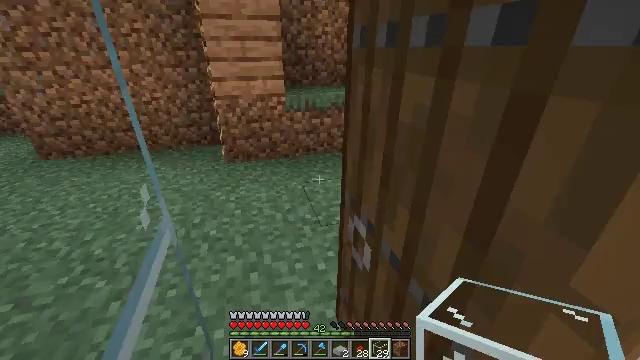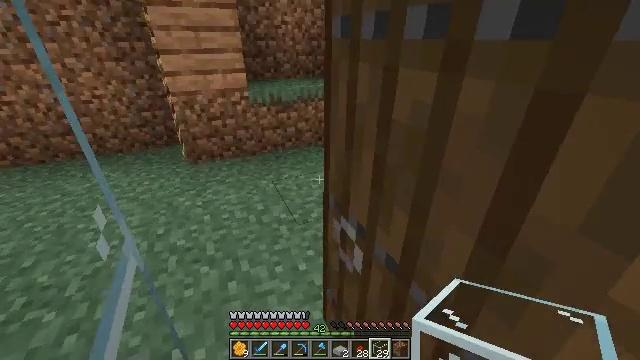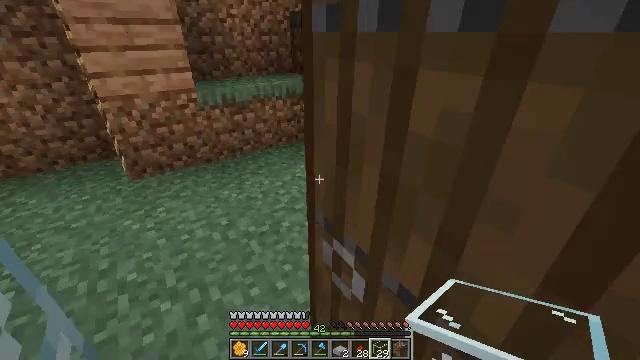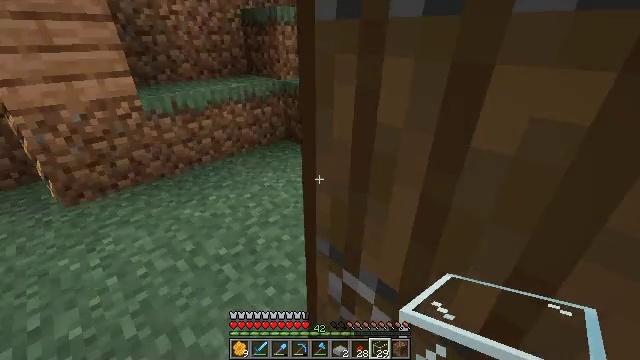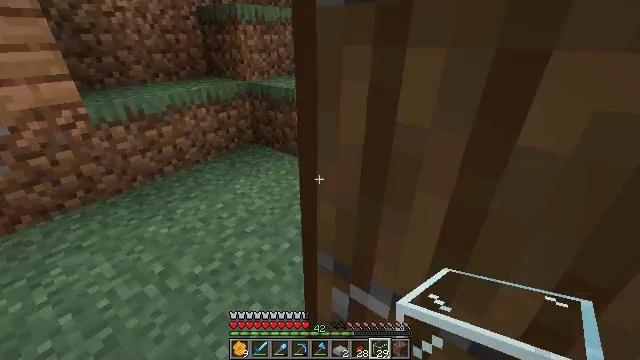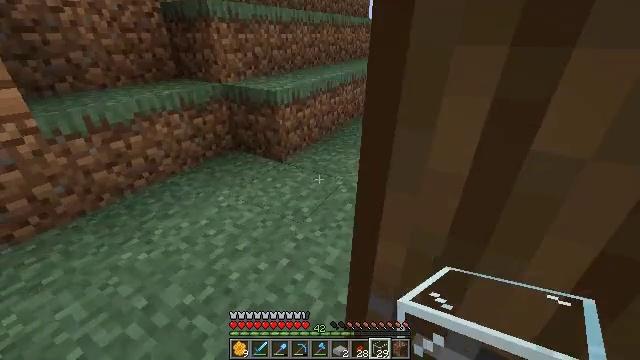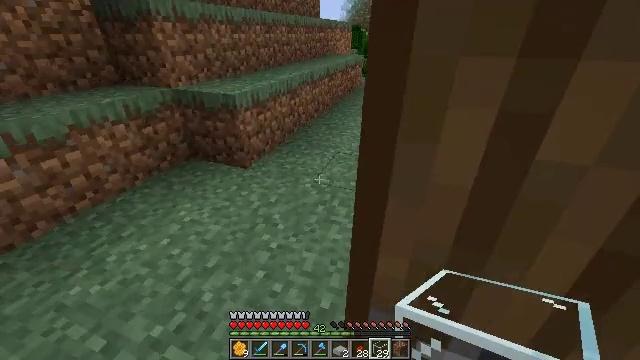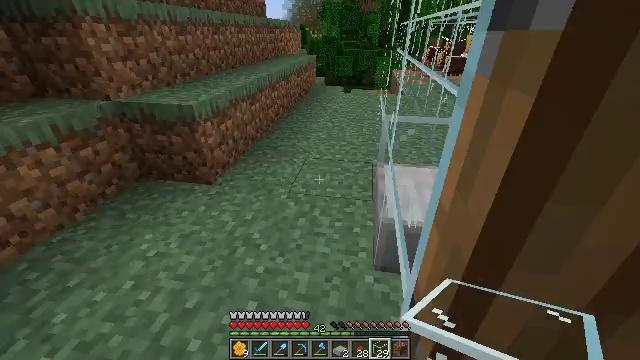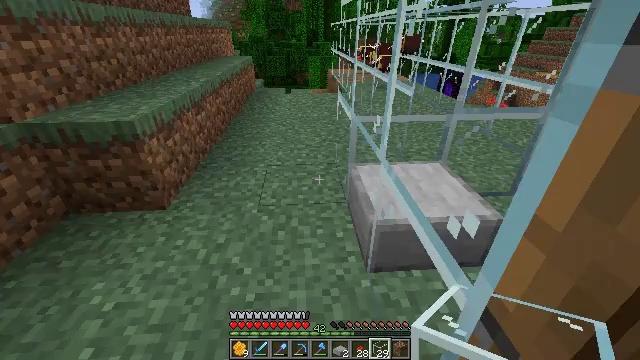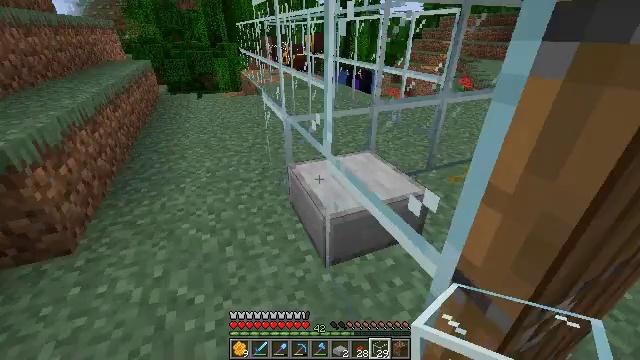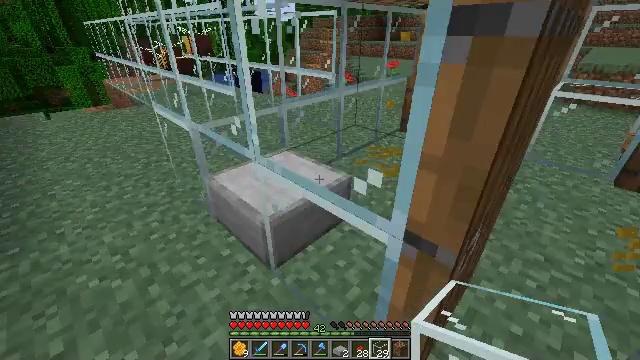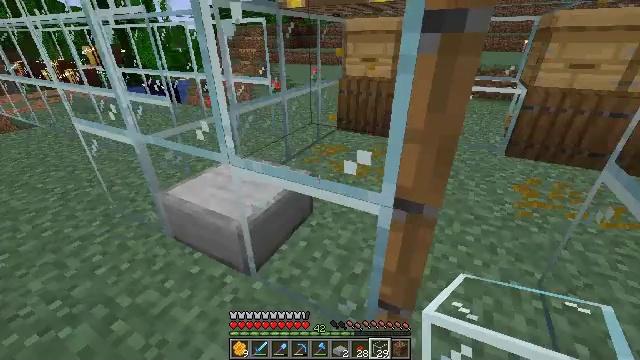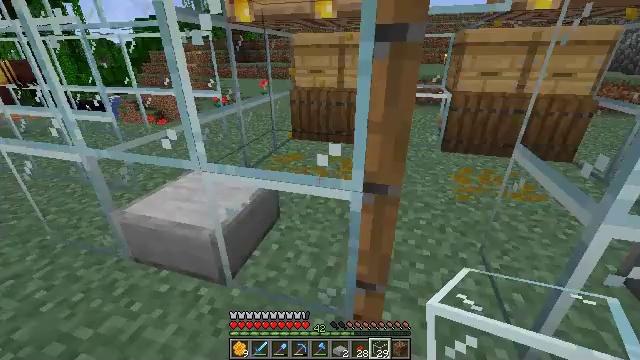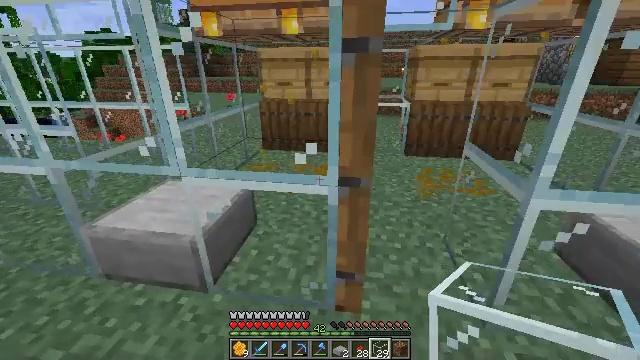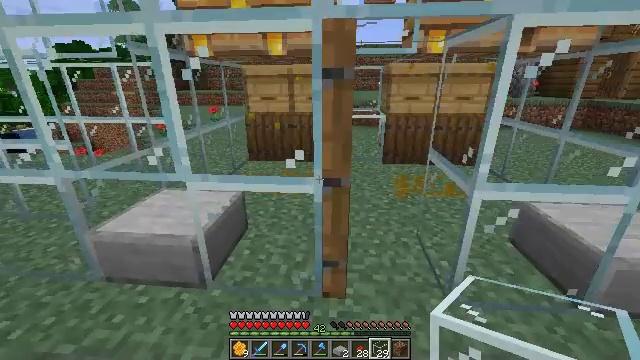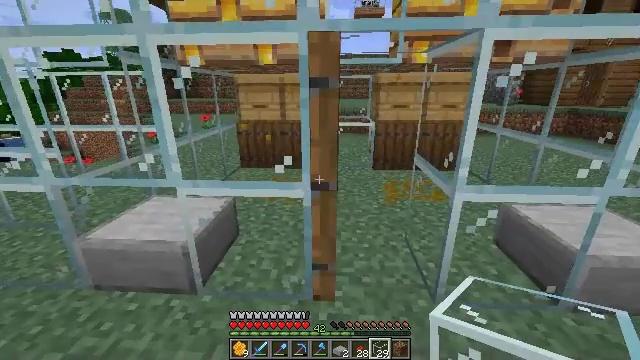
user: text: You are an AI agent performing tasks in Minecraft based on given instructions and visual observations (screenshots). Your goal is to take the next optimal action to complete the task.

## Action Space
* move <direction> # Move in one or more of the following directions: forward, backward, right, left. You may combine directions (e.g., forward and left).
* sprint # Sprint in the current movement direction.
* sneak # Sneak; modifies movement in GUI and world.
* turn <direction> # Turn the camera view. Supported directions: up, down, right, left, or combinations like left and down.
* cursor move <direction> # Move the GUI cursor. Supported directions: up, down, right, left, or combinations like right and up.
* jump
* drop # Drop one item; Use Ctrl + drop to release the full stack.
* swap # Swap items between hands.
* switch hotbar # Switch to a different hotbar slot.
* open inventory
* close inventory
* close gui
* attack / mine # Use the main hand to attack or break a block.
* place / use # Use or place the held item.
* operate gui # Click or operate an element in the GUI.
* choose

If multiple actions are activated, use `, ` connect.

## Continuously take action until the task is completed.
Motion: motion action
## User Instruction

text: Make sure to have the materials to craft a campfire.
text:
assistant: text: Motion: move forward and move left, turn right and down
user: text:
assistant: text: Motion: move forward and move left, turn right
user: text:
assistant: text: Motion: move forward and move left, turn right
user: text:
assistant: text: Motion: move forward and move left, turn right
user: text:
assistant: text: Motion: move forward and move left, turn right
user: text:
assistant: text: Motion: move forward and move left, turn right
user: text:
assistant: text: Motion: move forward and move left, turn right
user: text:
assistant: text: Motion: move left, turn right
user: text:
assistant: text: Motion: move left, turn right
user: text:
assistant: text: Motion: move left, turn right
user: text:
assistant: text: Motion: move back and move left, turn right and up
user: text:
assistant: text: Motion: move back, turn right and up
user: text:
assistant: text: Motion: move back, turn right and up
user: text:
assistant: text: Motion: move back, turn right and up
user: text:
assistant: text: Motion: move right, turn right and up
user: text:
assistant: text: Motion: move right, turn up
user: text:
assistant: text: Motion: move right
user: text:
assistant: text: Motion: no_op
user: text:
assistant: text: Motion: no_op
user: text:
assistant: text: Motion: no_op
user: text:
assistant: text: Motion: no_op
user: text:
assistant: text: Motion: no_op
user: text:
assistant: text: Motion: no_op
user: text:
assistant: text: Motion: turn left
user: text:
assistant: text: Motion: turn left
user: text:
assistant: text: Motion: turn left
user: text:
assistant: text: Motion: turn left
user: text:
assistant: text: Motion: no_op
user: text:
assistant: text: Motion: no_op
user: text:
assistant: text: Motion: no_op